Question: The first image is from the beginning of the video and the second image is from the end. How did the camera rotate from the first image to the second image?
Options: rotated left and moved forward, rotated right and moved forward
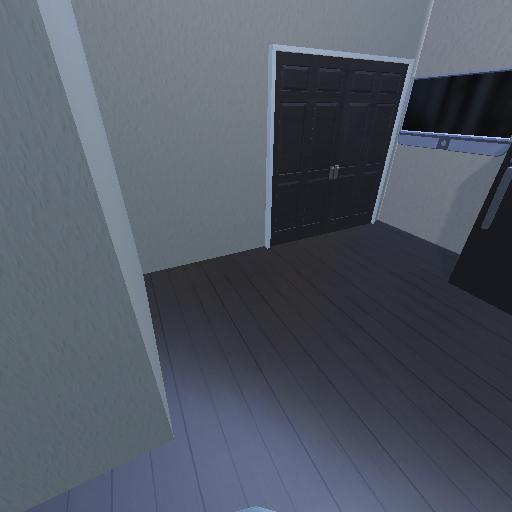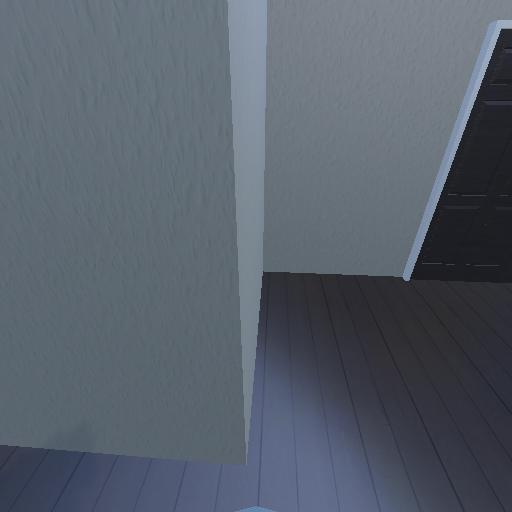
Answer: rotated left and moved forward